Field crop: maize
Growth stage: 2
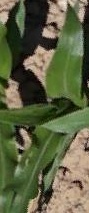
Species: maize